Question: For a video gallery, I'm using AJAX to load videos from different video hosts like FB, Youtube, Vimeo etc. I'm embedding the FB video like as mentioned in <URL> using FB's JS SDK.
The problem is that when I'm requesting the FB video via AJAX like this:
No issues when the page is fully reloaded(without AJAX).
'''
$.ajax({
url: "index.php?gallery&type=fbVideoCode&url=" + url,
success: function(response) {
response = $.trim(response);
$('span.carousel').replaceWith(response);
FB.XFBML.parse(); // To re-parse all FB videos on the page
}
});
'''
Please help.
Thanks in advance.
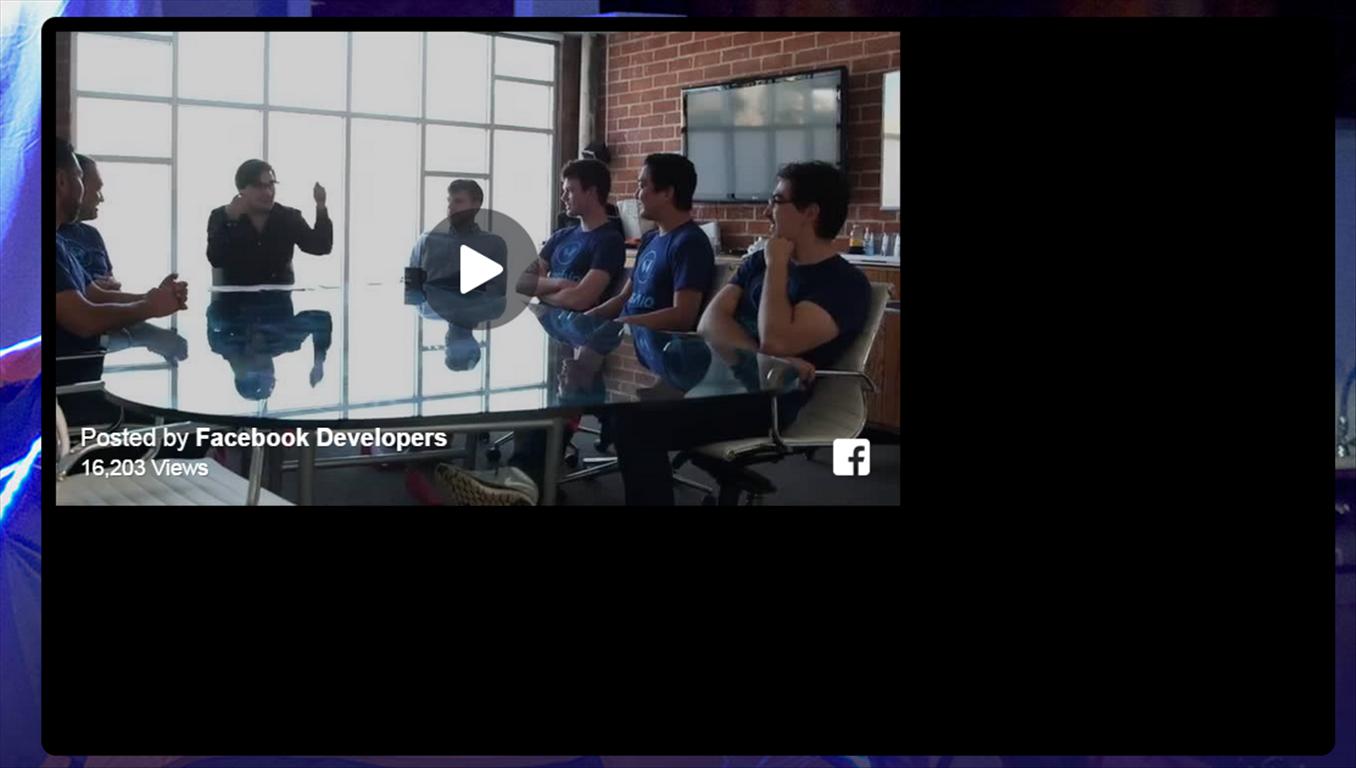
Answer: The problem was with a CSS of a carousel that I was using.
Posting the FB video code for others :-)
(used for AJAX requests)
'''
function getFBEmbedPlayer($video_id, $width = 600) {
return "<div class="fb-video" data-href="https://www.facebook.com/video.php?v=$video_id" data-width="$width">
<div class = "fb-xfbml-parse-ignore"></div></div>";
}
'''
Follow the instructions in <URL>